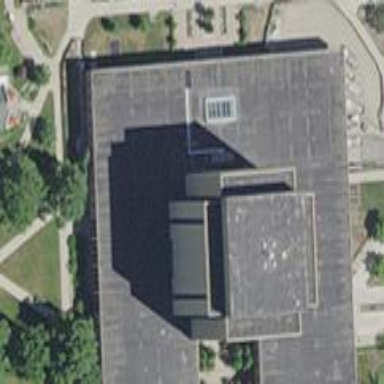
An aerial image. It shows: Library building.